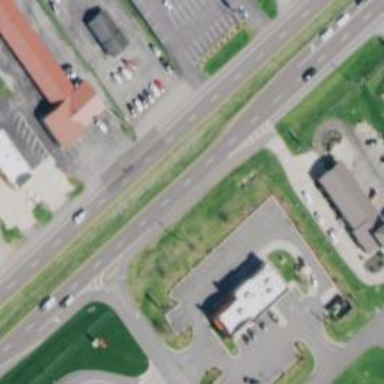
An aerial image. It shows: Trunk link highway.